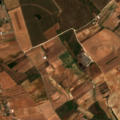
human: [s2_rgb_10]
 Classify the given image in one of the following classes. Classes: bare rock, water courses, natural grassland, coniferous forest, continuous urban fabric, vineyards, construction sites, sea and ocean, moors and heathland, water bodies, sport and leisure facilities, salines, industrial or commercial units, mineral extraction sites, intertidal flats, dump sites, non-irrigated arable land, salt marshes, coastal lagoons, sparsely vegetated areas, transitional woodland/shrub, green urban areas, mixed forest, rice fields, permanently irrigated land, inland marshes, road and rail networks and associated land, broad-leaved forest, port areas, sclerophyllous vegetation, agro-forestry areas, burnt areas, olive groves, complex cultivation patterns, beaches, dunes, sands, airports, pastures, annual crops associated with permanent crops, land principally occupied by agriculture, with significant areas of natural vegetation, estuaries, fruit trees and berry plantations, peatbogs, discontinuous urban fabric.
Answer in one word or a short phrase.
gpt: discontinuous urban fabric, non-irrigated arable land, complex cultivation patterns